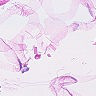
Metastatic tissue present: no